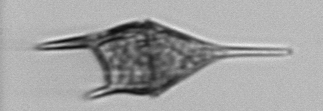
Label: Tripos_lineatus